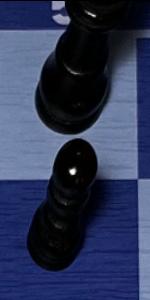
Label: Pawn_Black